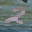
Label: 2